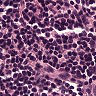
Metastatic tissue present: no